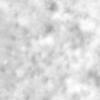
Label: no_change